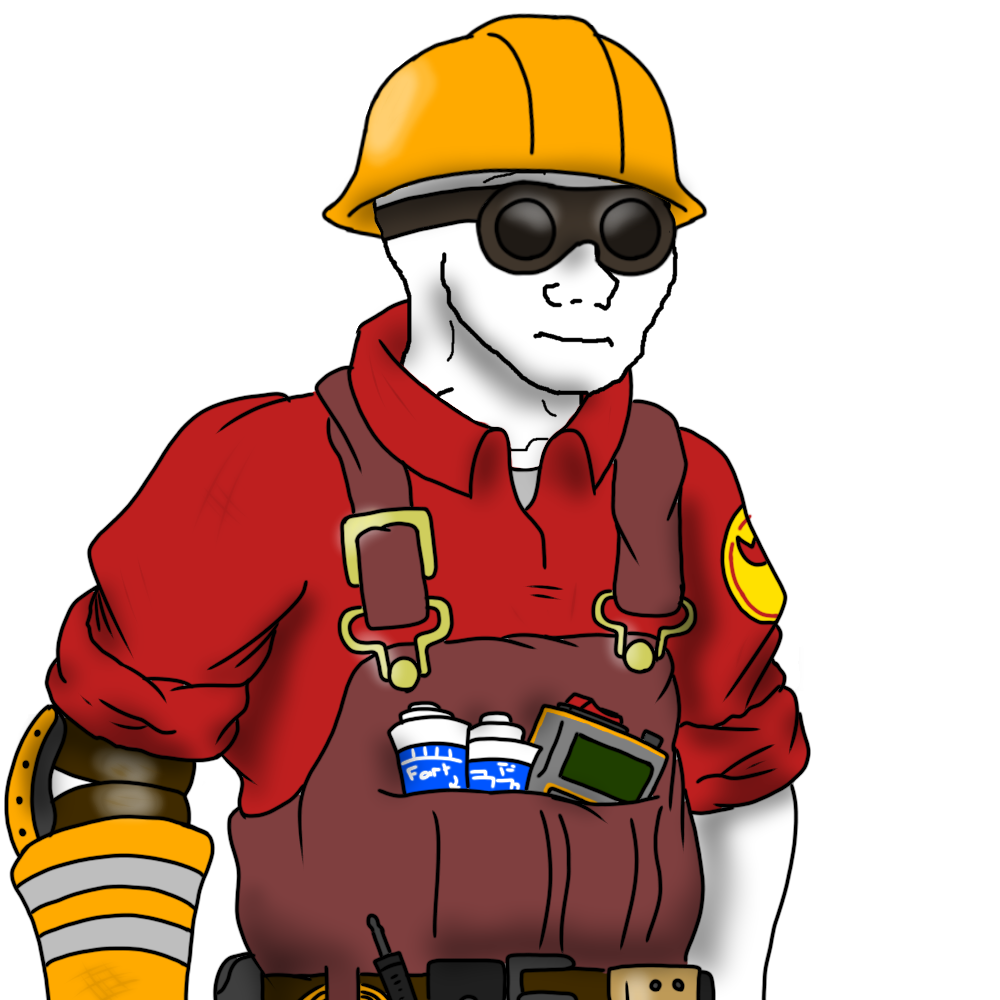
Label: 5_unsorted